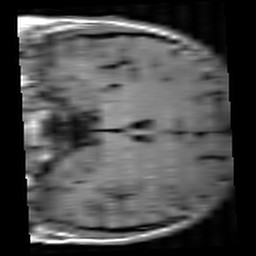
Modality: T1w
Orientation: coronal
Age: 27
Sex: male
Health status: healthy
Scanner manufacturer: siemens
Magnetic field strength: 3 T
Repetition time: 4.1 s
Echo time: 0.0085 s